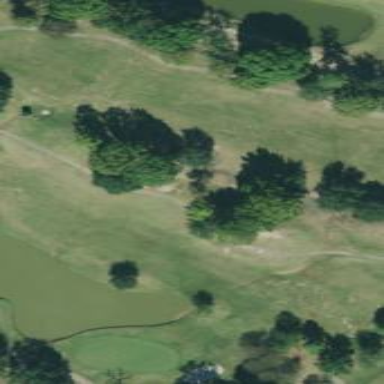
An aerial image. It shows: Golf fairway surrounded by grass.